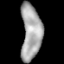
Tissue: lung
Cell type: Others
Senescence score: 0.2244
Nuclear area (px): 1096
Mean DAPI intensity: 167.649